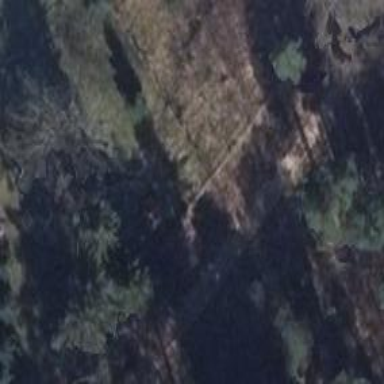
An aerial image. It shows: Abandoned railway.